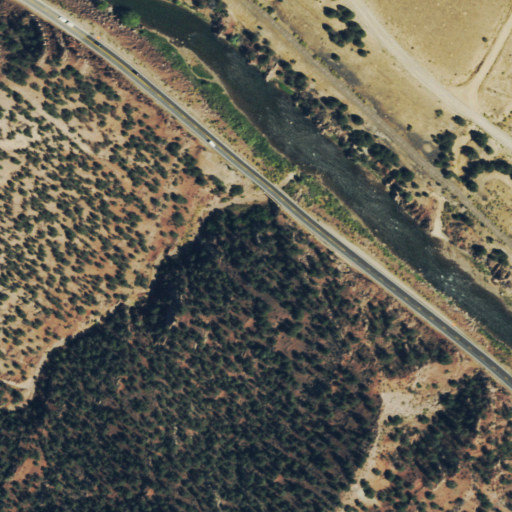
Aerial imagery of valley in Colorado named Kerr Gulch containing evergreen forest, shrub, medium intensity development, open water, open development, low intensity development, high intensity development, and grassland